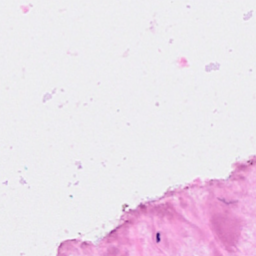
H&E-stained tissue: Breast